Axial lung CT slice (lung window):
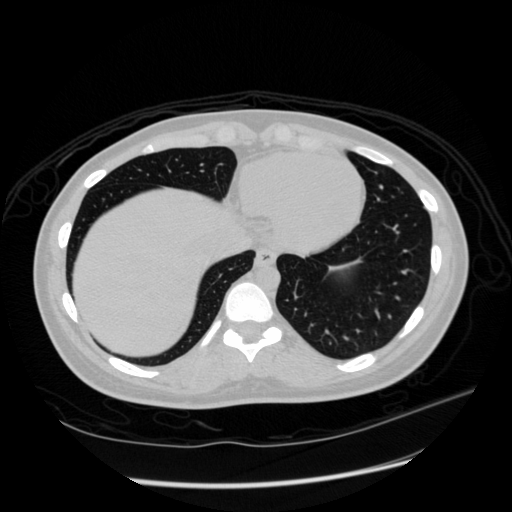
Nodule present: no